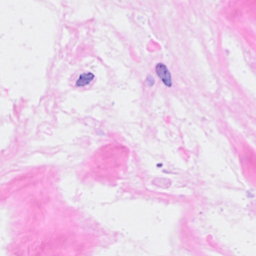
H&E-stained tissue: Breast